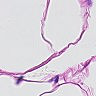
Metastatic tissue present: no